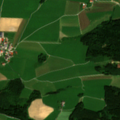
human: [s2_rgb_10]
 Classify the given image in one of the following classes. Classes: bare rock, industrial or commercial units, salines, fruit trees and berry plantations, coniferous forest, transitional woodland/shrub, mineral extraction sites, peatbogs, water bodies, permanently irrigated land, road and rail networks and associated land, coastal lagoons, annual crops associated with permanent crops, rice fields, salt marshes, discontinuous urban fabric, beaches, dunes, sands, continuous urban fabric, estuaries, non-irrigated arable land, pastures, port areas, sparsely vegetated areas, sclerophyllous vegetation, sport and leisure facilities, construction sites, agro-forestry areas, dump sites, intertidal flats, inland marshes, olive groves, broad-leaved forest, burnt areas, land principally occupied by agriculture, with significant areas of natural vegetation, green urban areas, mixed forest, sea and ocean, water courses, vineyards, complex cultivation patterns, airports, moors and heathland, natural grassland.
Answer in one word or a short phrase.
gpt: pastures, coniferous forest, mixed forest